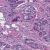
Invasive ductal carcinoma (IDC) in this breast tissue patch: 1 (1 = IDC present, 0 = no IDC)